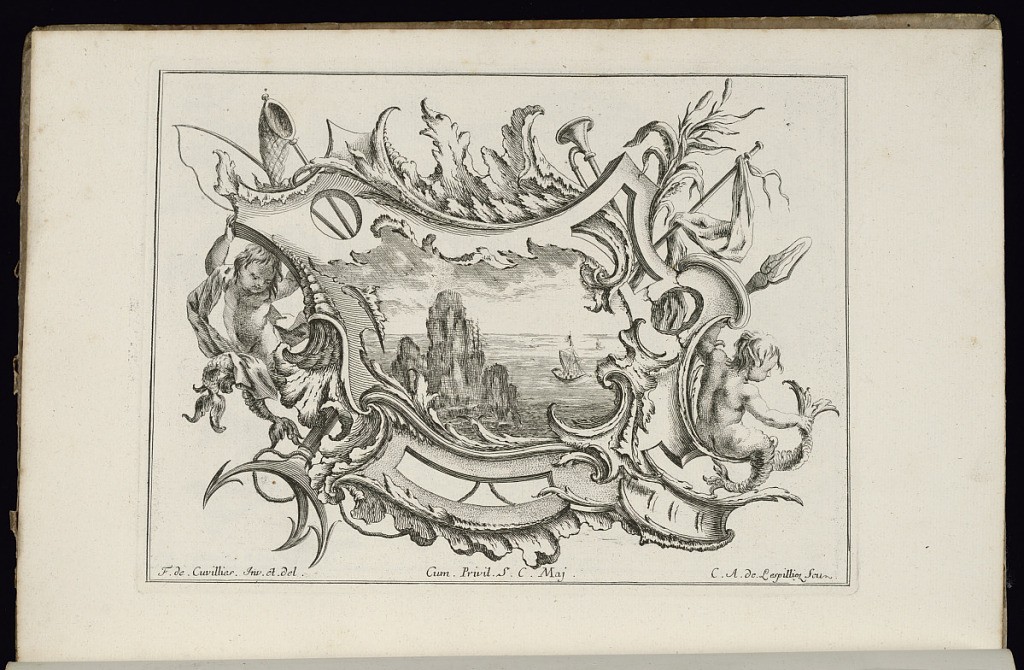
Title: Cartouche with Young Tritons
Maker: François de Cuvilliés the Elder, Belgian, 1695 - 1768
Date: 1738
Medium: Etching and engraving on paper
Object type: Bound print
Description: Asymmetrical oblong rocaille cartouche with two young tritons at left and right. Other nautical elements (fishing net, anchor) surround the ornamental design. Within cartouche, a seascape featuring a ship sailing on the sea away from a rocky island.